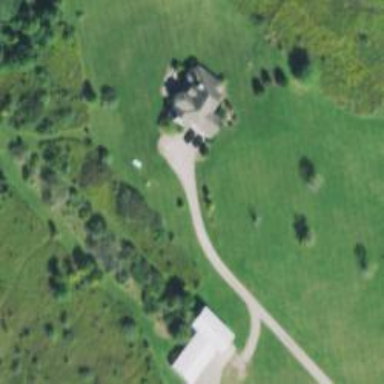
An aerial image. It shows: Driveway.